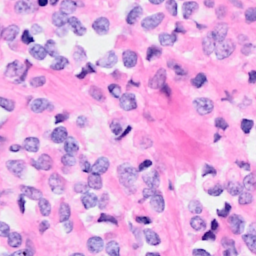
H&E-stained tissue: Breast